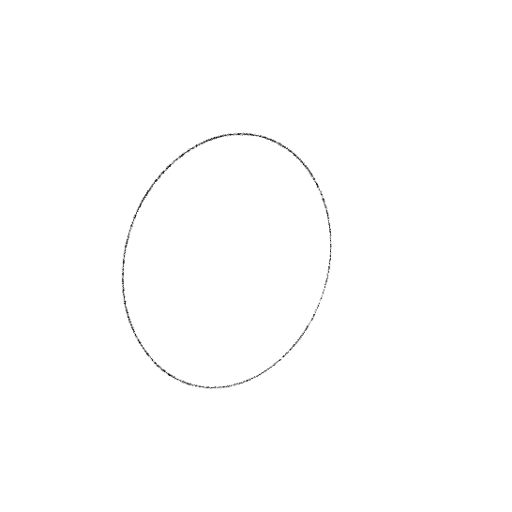
Crossing number: 0